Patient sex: M
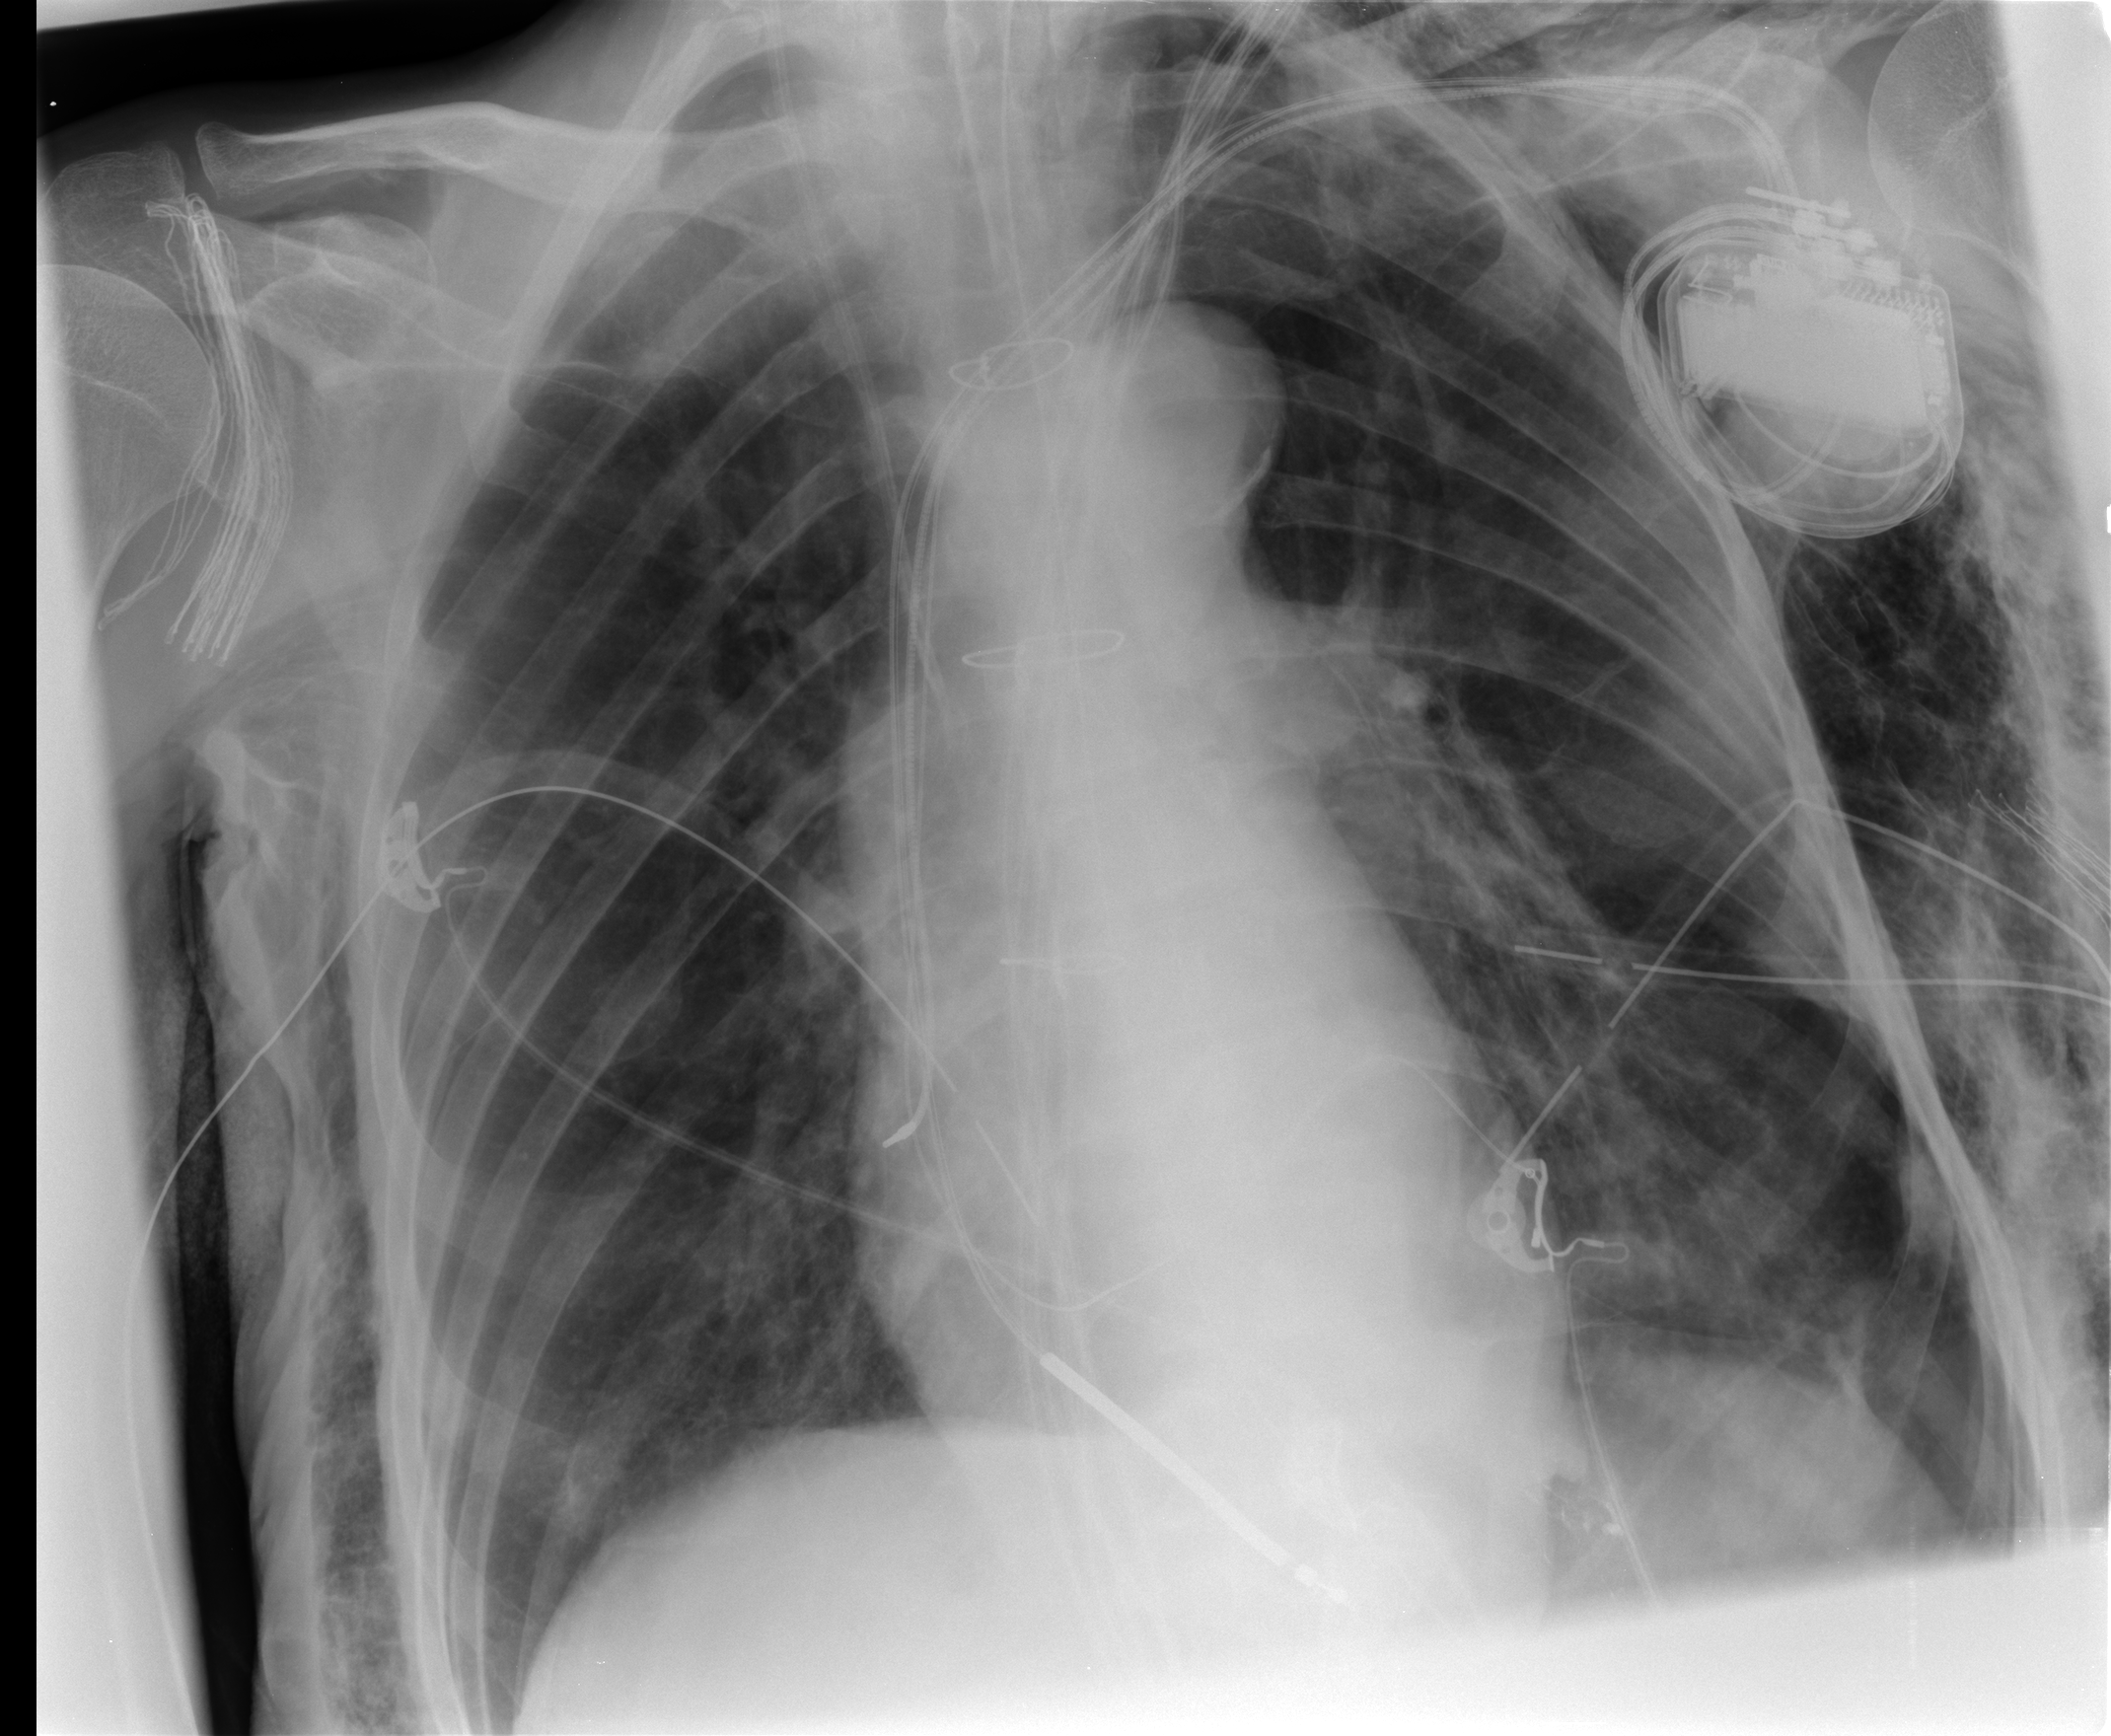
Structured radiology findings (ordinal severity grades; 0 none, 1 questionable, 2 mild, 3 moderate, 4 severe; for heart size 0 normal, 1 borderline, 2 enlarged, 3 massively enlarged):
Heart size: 0
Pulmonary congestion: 0
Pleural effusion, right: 0
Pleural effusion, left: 2
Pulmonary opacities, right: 0
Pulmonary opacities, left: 0
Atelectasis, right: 0
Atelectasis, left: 3